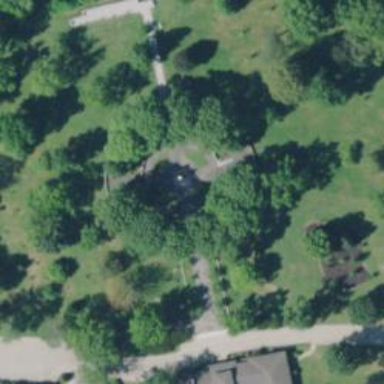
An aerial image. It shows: Memorial site with historic significance.